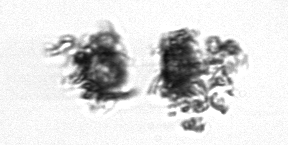
Label: Thalassiosira_TAG_external_detritus